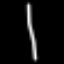
Label: line